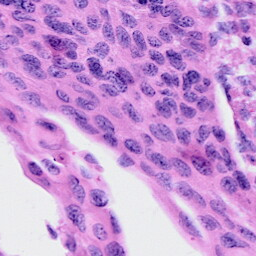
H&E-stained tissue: Cervix